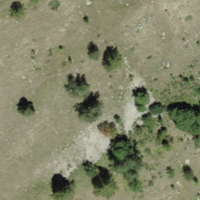
EUNIS habitat code: 24
Species observed at this site:
Hieracium villosum